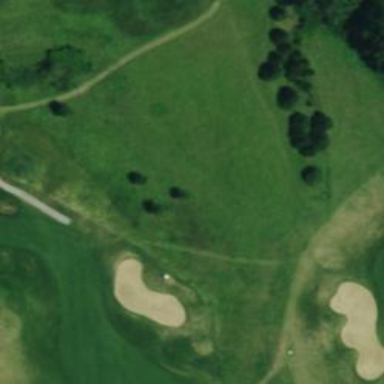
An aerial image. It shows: Golf rough area.